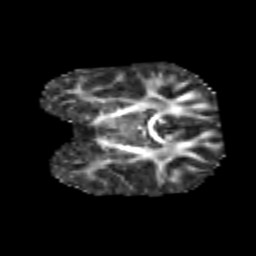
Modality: FA
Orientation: coronal
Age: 6
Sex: male
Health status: healthy